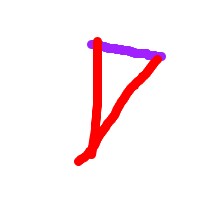
Shape: triangle